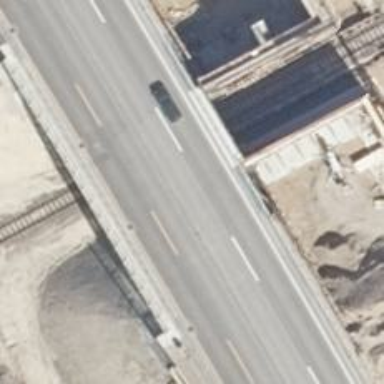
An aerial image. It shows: Asphalt bridge on motorway.